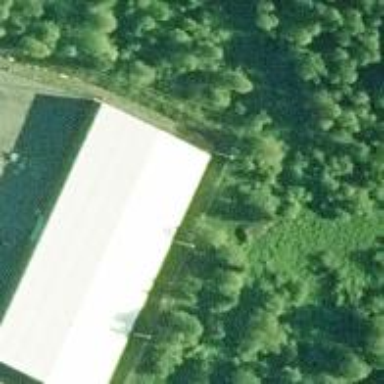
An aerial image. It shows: Warehouse.